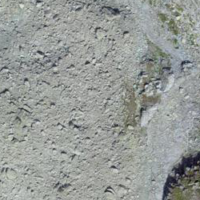
EUNIS habitat code: 48
Species observed at this site:
Geum reptans